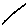
Label: line